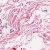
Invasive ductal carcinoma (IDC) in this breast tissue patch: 0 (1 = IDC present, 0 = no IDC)